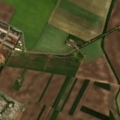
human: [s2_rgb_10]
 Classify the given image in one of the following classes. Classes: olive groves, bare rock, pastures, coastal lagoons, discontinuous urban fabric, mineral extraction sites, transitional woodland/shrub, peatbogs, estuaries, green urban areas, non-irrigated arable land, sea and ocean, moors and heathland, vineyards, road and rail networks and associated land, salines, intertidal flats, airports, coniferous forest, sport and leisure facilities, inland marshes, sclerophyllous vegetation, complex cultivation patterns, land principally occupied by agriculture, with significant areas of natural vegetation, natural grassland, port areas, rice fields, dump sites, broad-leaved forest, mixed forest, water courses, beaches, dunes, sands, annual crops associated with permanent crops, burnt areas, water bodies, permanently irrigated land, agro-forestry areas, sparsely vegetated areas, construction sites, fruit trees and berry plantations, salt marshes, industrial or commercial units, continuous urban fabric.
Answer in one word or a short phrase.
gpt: discontinuous urban fabric, industrial or commercial units, non-irrigated arable land